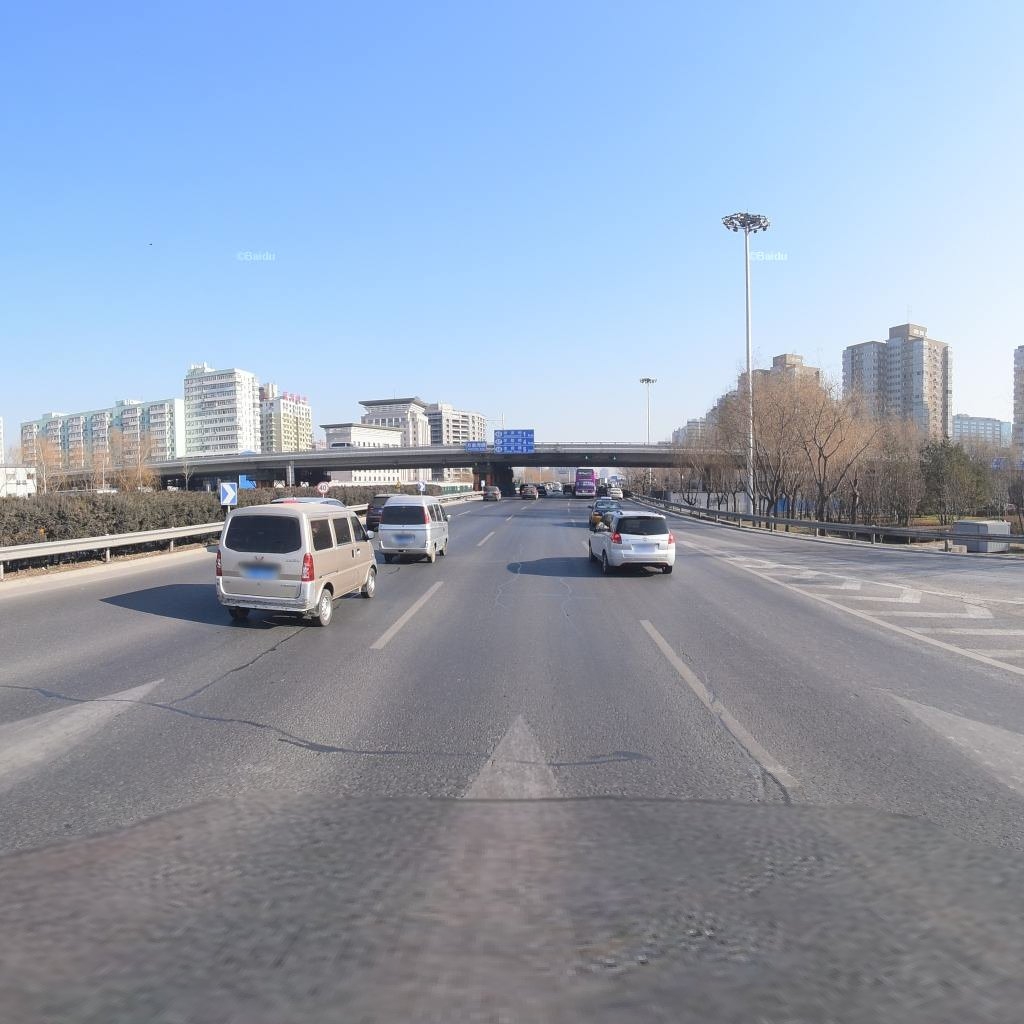
Region: Haidian
Road damage annotations: transverse patch, longitudinal patch, longitudinal patch, longitudinal patch, longitudinal patch, longitudinal patch, longitudinal patch